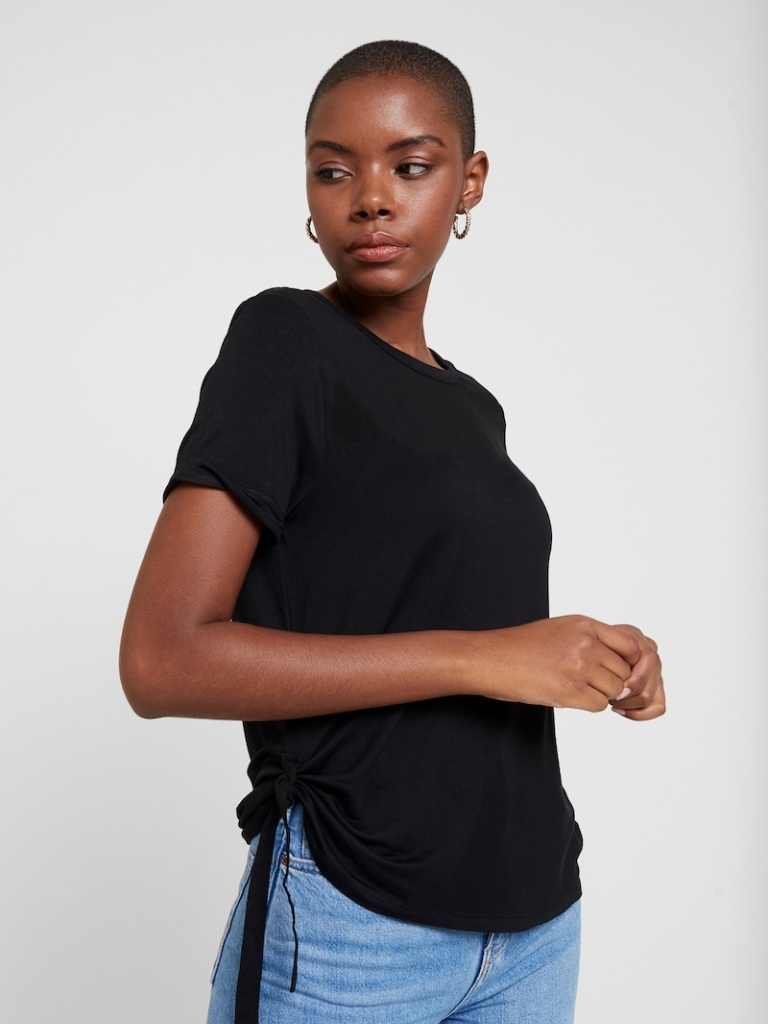
cotton relaxed short sleeve hip length Untucked crew t-shirt